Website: home-depot
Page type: customer-info-address
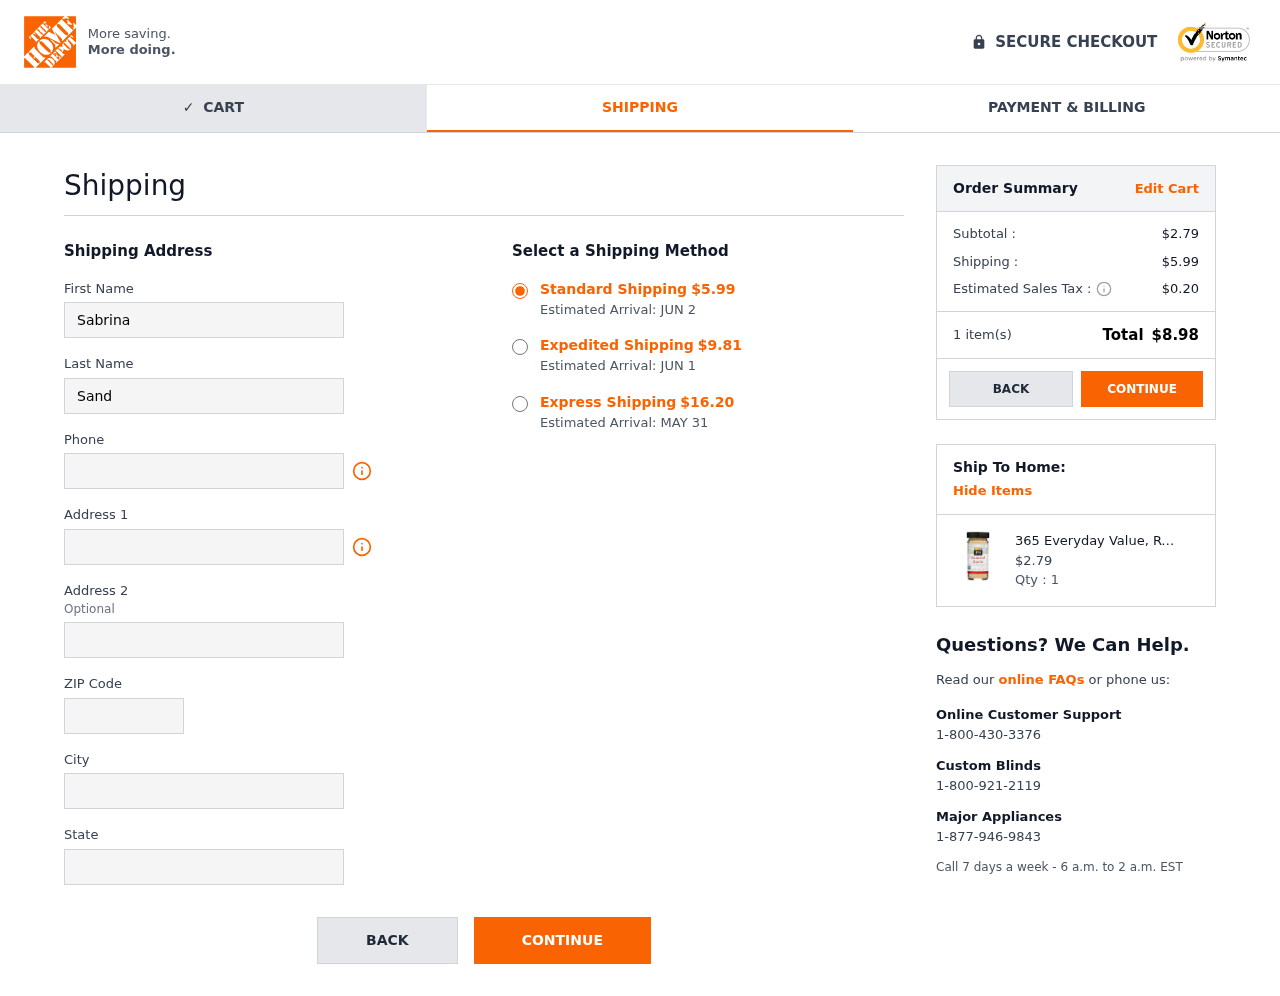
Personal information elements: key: PII_CITY
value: Wigginschester
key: PII_FIRSTNAME
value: Sabrina
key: PII_LASTNAME
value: Sandoval
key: PII_PHONE
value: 8463043785
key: PII_POSTCODE
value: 97085
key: PII_STATE
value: Vermont
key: PII_STREET
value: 82899 James Views
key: PII_STREET2
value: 44207 Fitzpatrick Shoals Suite 618
Product elements: key: PRODUCT1_NAME
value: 365 Everyday Value, Roasted Garlic, 2.8 oz
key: PRODUCT1_PRICE
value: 2.79
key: PRODUCT1_QUANTITY
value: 1
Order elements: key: ORDER_SHIPPING_COST
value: $5.99
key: ORDER_DELIVERY_DATE
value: Estimated Arrival: JUN 2
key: ORDER_SHIPPING_COST_EXPEDITED
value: $9.81
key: ORDER_DELIVERY_DATE_EXPEDITED
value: Estimated Arrival: JUN 1
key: ORDER_SHIPPING_COST_EXPRESS
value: $16.20
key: ORDER_DELIVERY_DATE_EXPRESS
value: Estimated Arrival: MAY 31
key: ORDER_SUBTOTAL
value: $2.79
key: ORDER_TAX
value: $0.20
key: ORDER_NUM_ITEMS
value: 1 item(s)
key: ORDER_TOTAL
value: $8.98